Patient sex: M
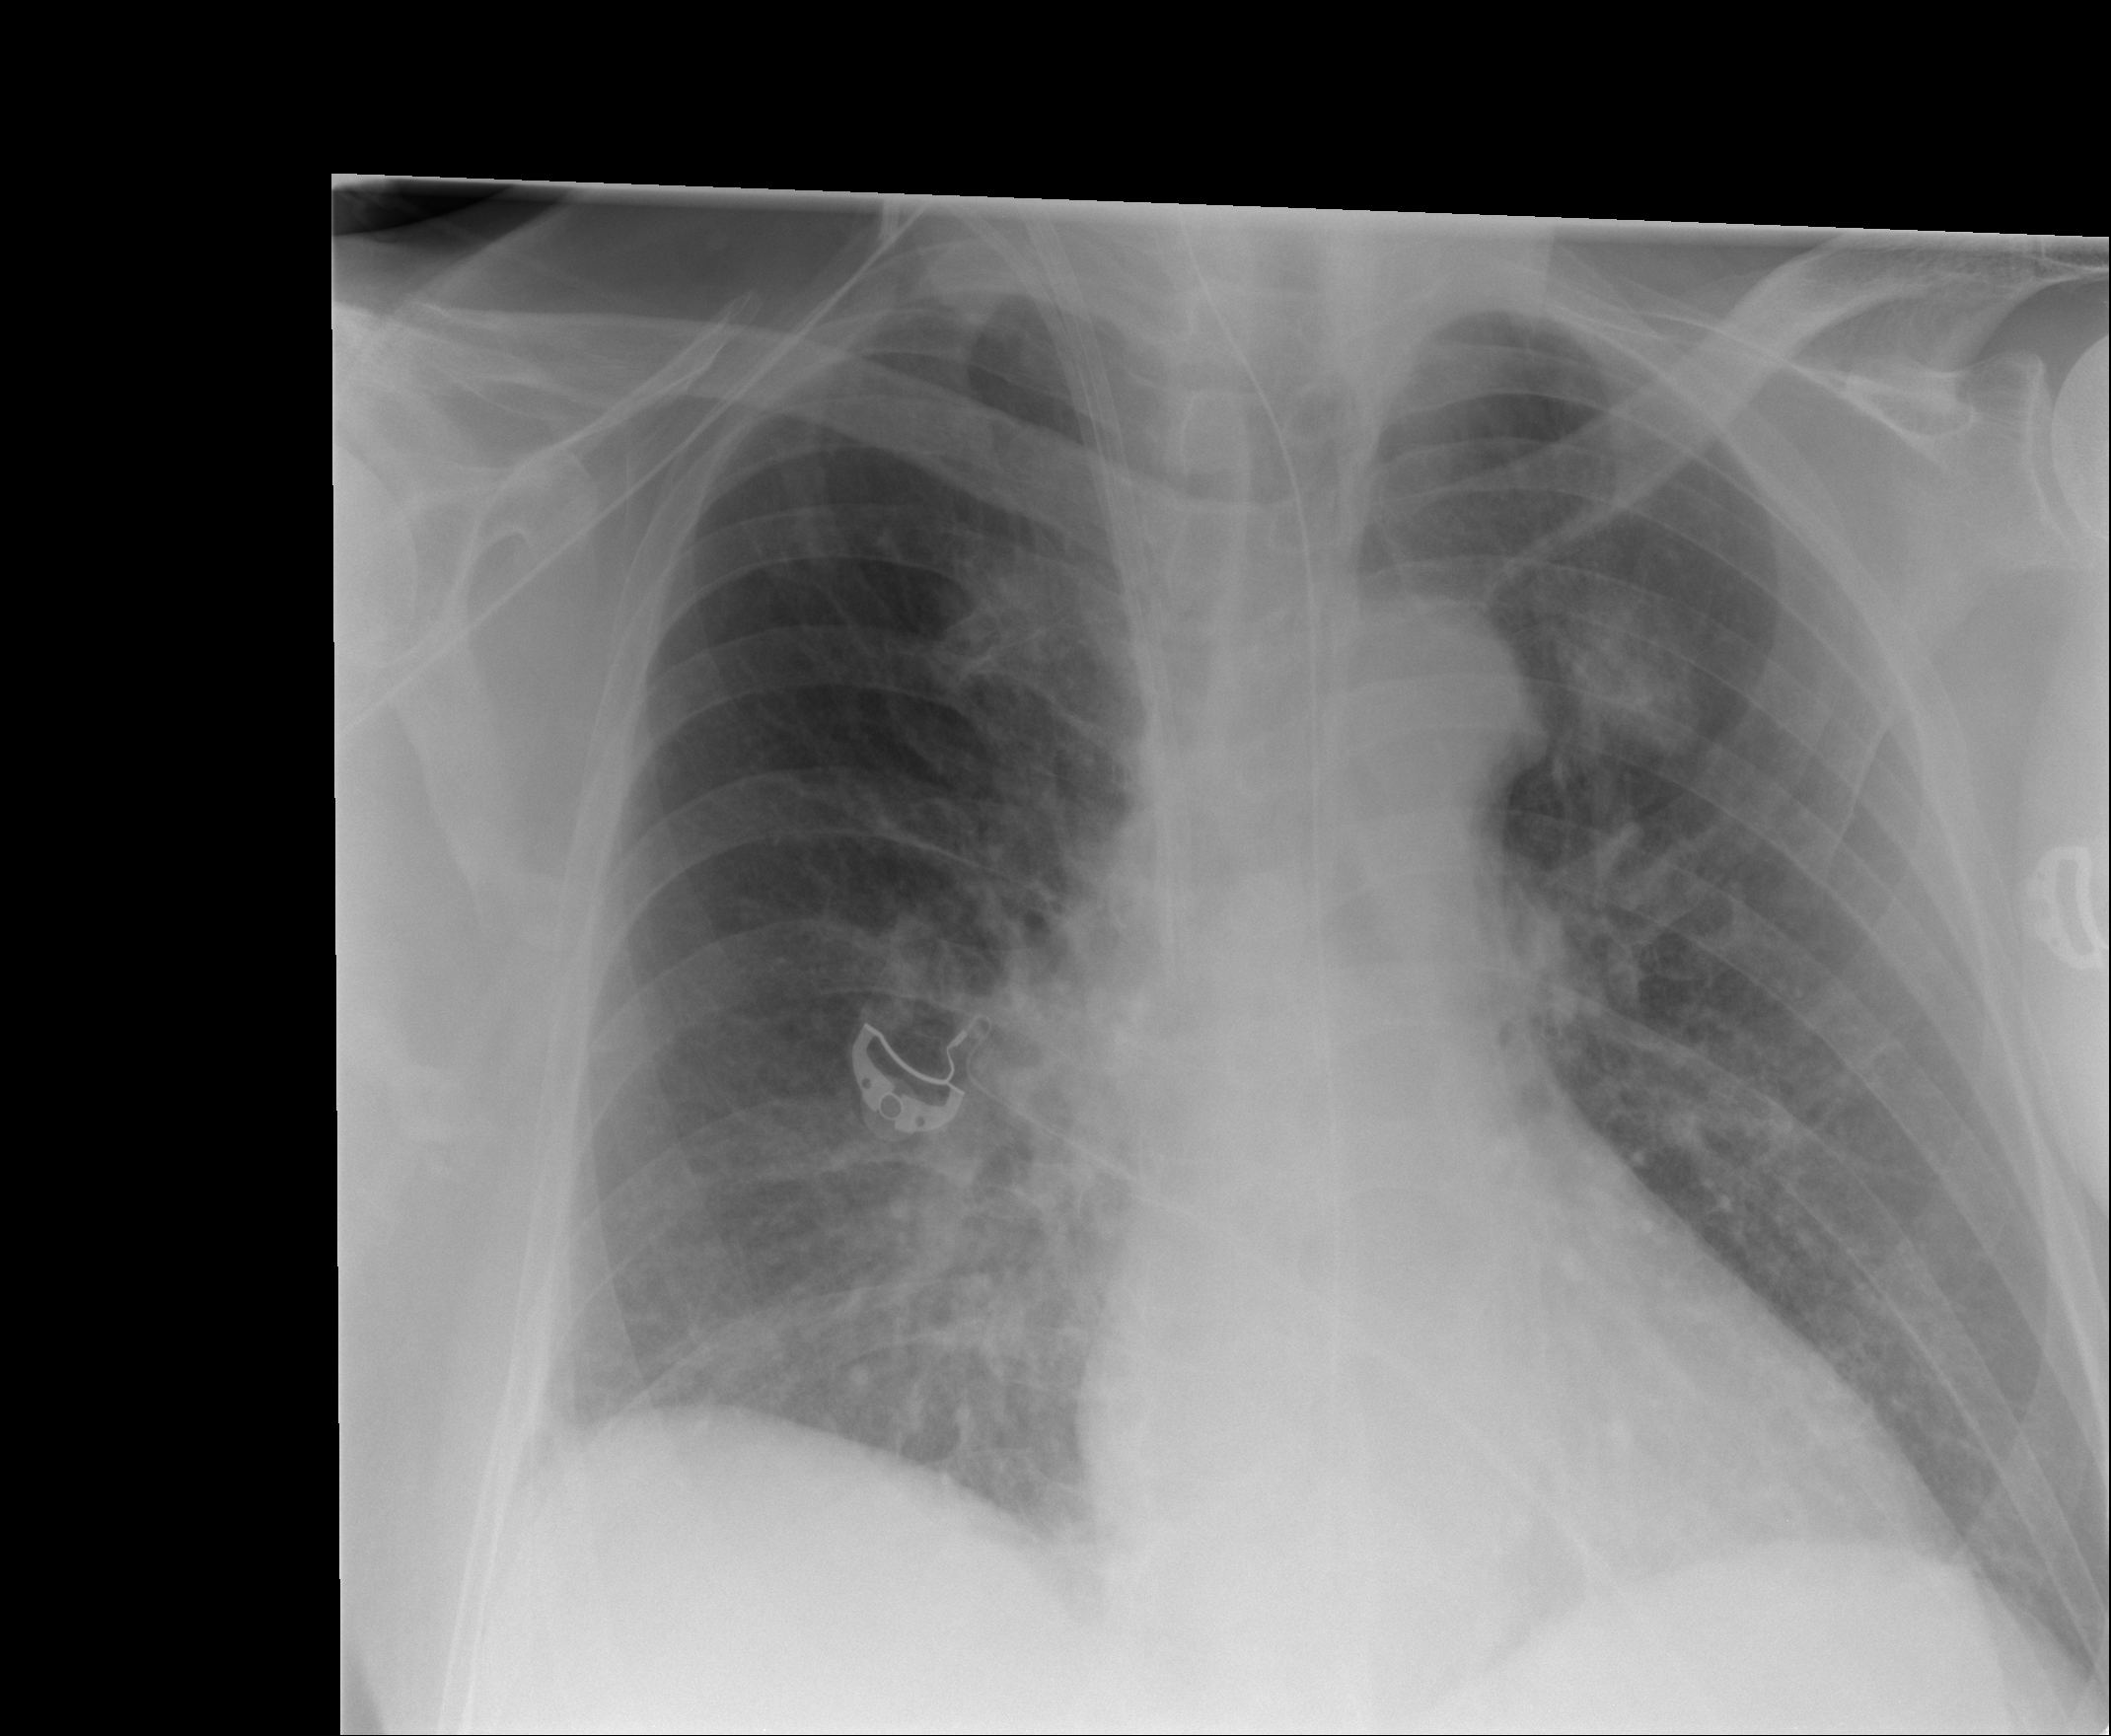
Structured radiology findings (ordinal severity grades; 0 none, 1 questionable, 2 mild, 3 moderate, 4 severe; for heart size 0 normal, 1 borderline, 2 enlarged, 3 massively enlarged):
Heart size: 0
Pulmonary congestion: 0
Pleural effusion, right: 0
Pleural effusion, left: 0
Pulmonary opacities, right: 2
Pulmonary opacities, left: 0
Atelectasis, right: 0
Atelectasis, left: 0